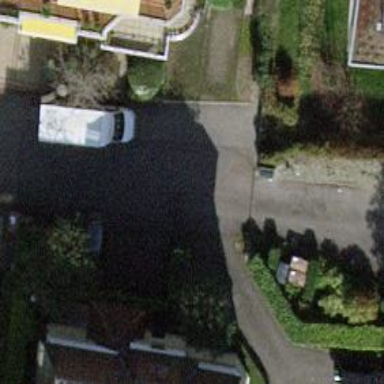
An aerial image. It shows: Residential road.